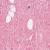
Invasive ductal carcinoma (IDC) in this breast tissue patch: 0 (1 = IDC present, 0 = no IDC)